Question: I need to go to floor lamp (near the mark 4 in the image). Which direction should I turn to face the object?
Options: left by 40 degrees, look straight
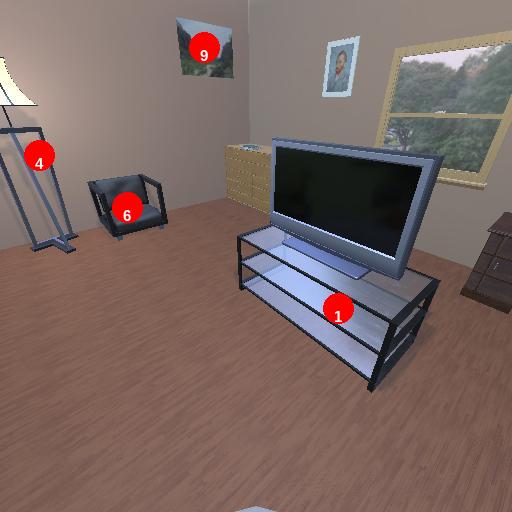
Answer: left by 40 degrees